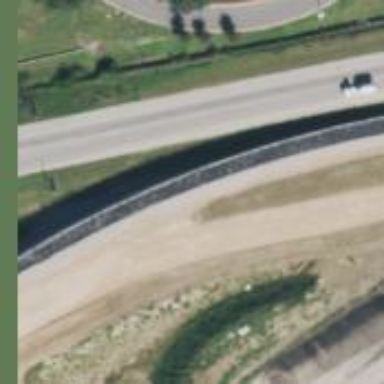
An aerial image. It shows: Secondary road with frontage road alongside.